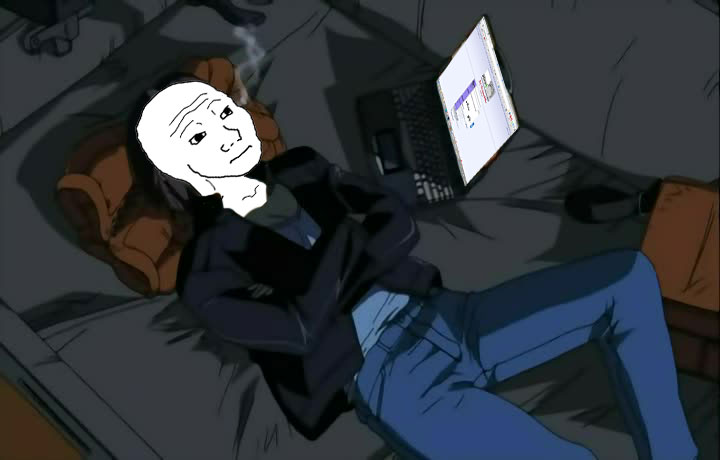
Label: 5_Wojak_with_Background